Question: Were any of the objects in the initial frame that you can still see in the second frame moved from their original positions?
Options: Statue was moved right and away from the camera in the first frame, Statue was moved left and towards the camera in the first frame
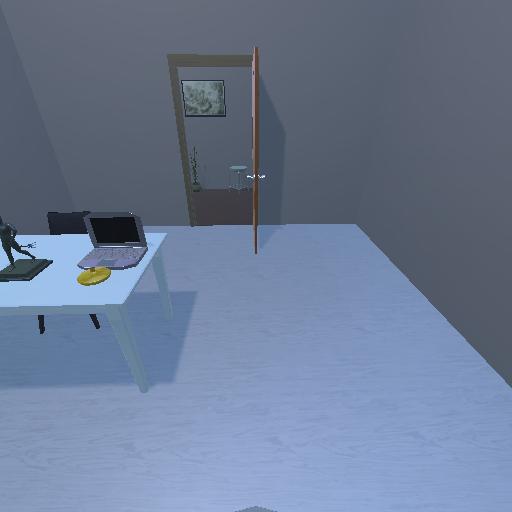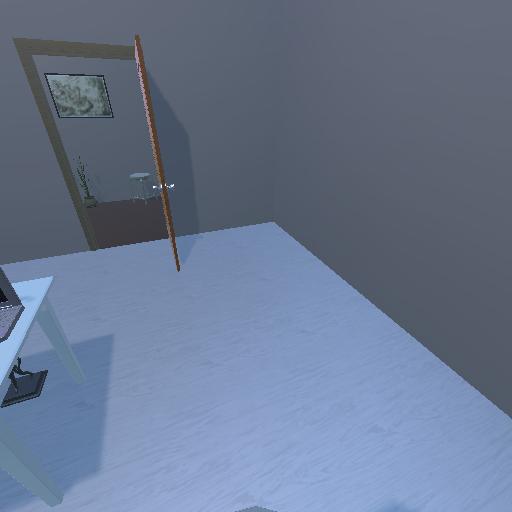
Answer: Statue was moved right and away from the camera in the first frame